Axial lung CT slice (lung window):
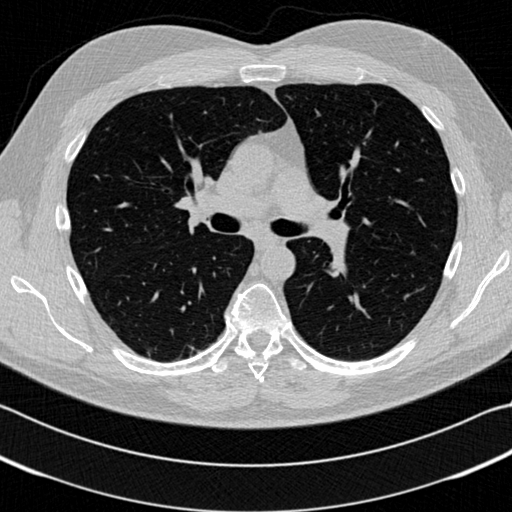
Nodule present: no